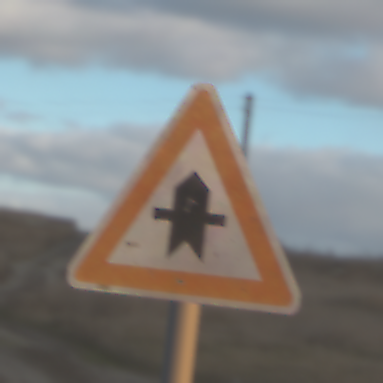
Verkehrszeichen: Vorfahrt
Umgebung: Outdoor, RoadRail
Tageszeit: SunriseSunset
Wetter: PartlyCloudy
Licht: Natural
Jahreszeit: NotSpecified
Kontrast: LowContrast